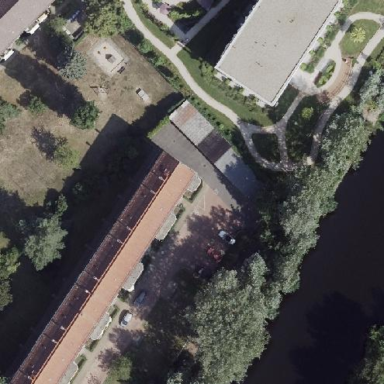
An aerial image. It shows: Group of garages.